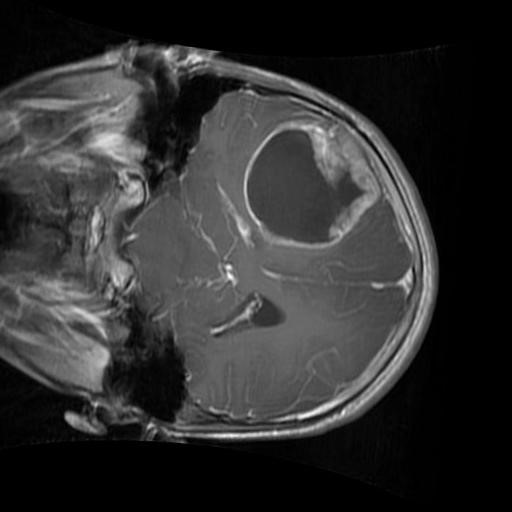
Label: brain_glioma